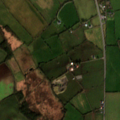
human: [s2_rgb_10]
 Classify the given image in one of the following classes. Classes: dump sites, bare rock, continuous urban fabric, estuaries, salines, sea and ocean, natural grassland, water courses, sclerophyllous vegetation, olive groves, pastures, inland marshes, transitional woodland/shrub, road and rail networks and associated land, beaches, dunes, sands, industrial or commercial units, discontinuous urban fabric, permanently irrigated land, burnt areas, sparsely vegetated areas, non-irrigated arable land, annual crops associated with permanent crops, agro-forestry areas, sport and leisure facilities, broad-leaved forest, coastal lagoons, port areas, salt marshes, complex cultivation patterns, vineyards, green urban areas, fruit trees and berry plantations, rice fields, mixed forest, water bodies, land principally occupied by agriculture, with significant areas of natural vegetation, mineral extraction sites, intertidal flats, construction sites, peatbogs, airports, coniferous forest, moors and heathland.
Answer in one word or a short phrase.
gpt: non-irrigated arable land, pastures